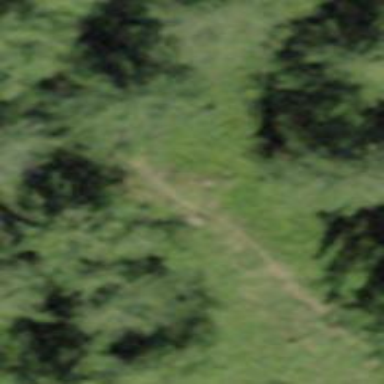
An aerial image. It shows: Grassy path.